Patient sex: M
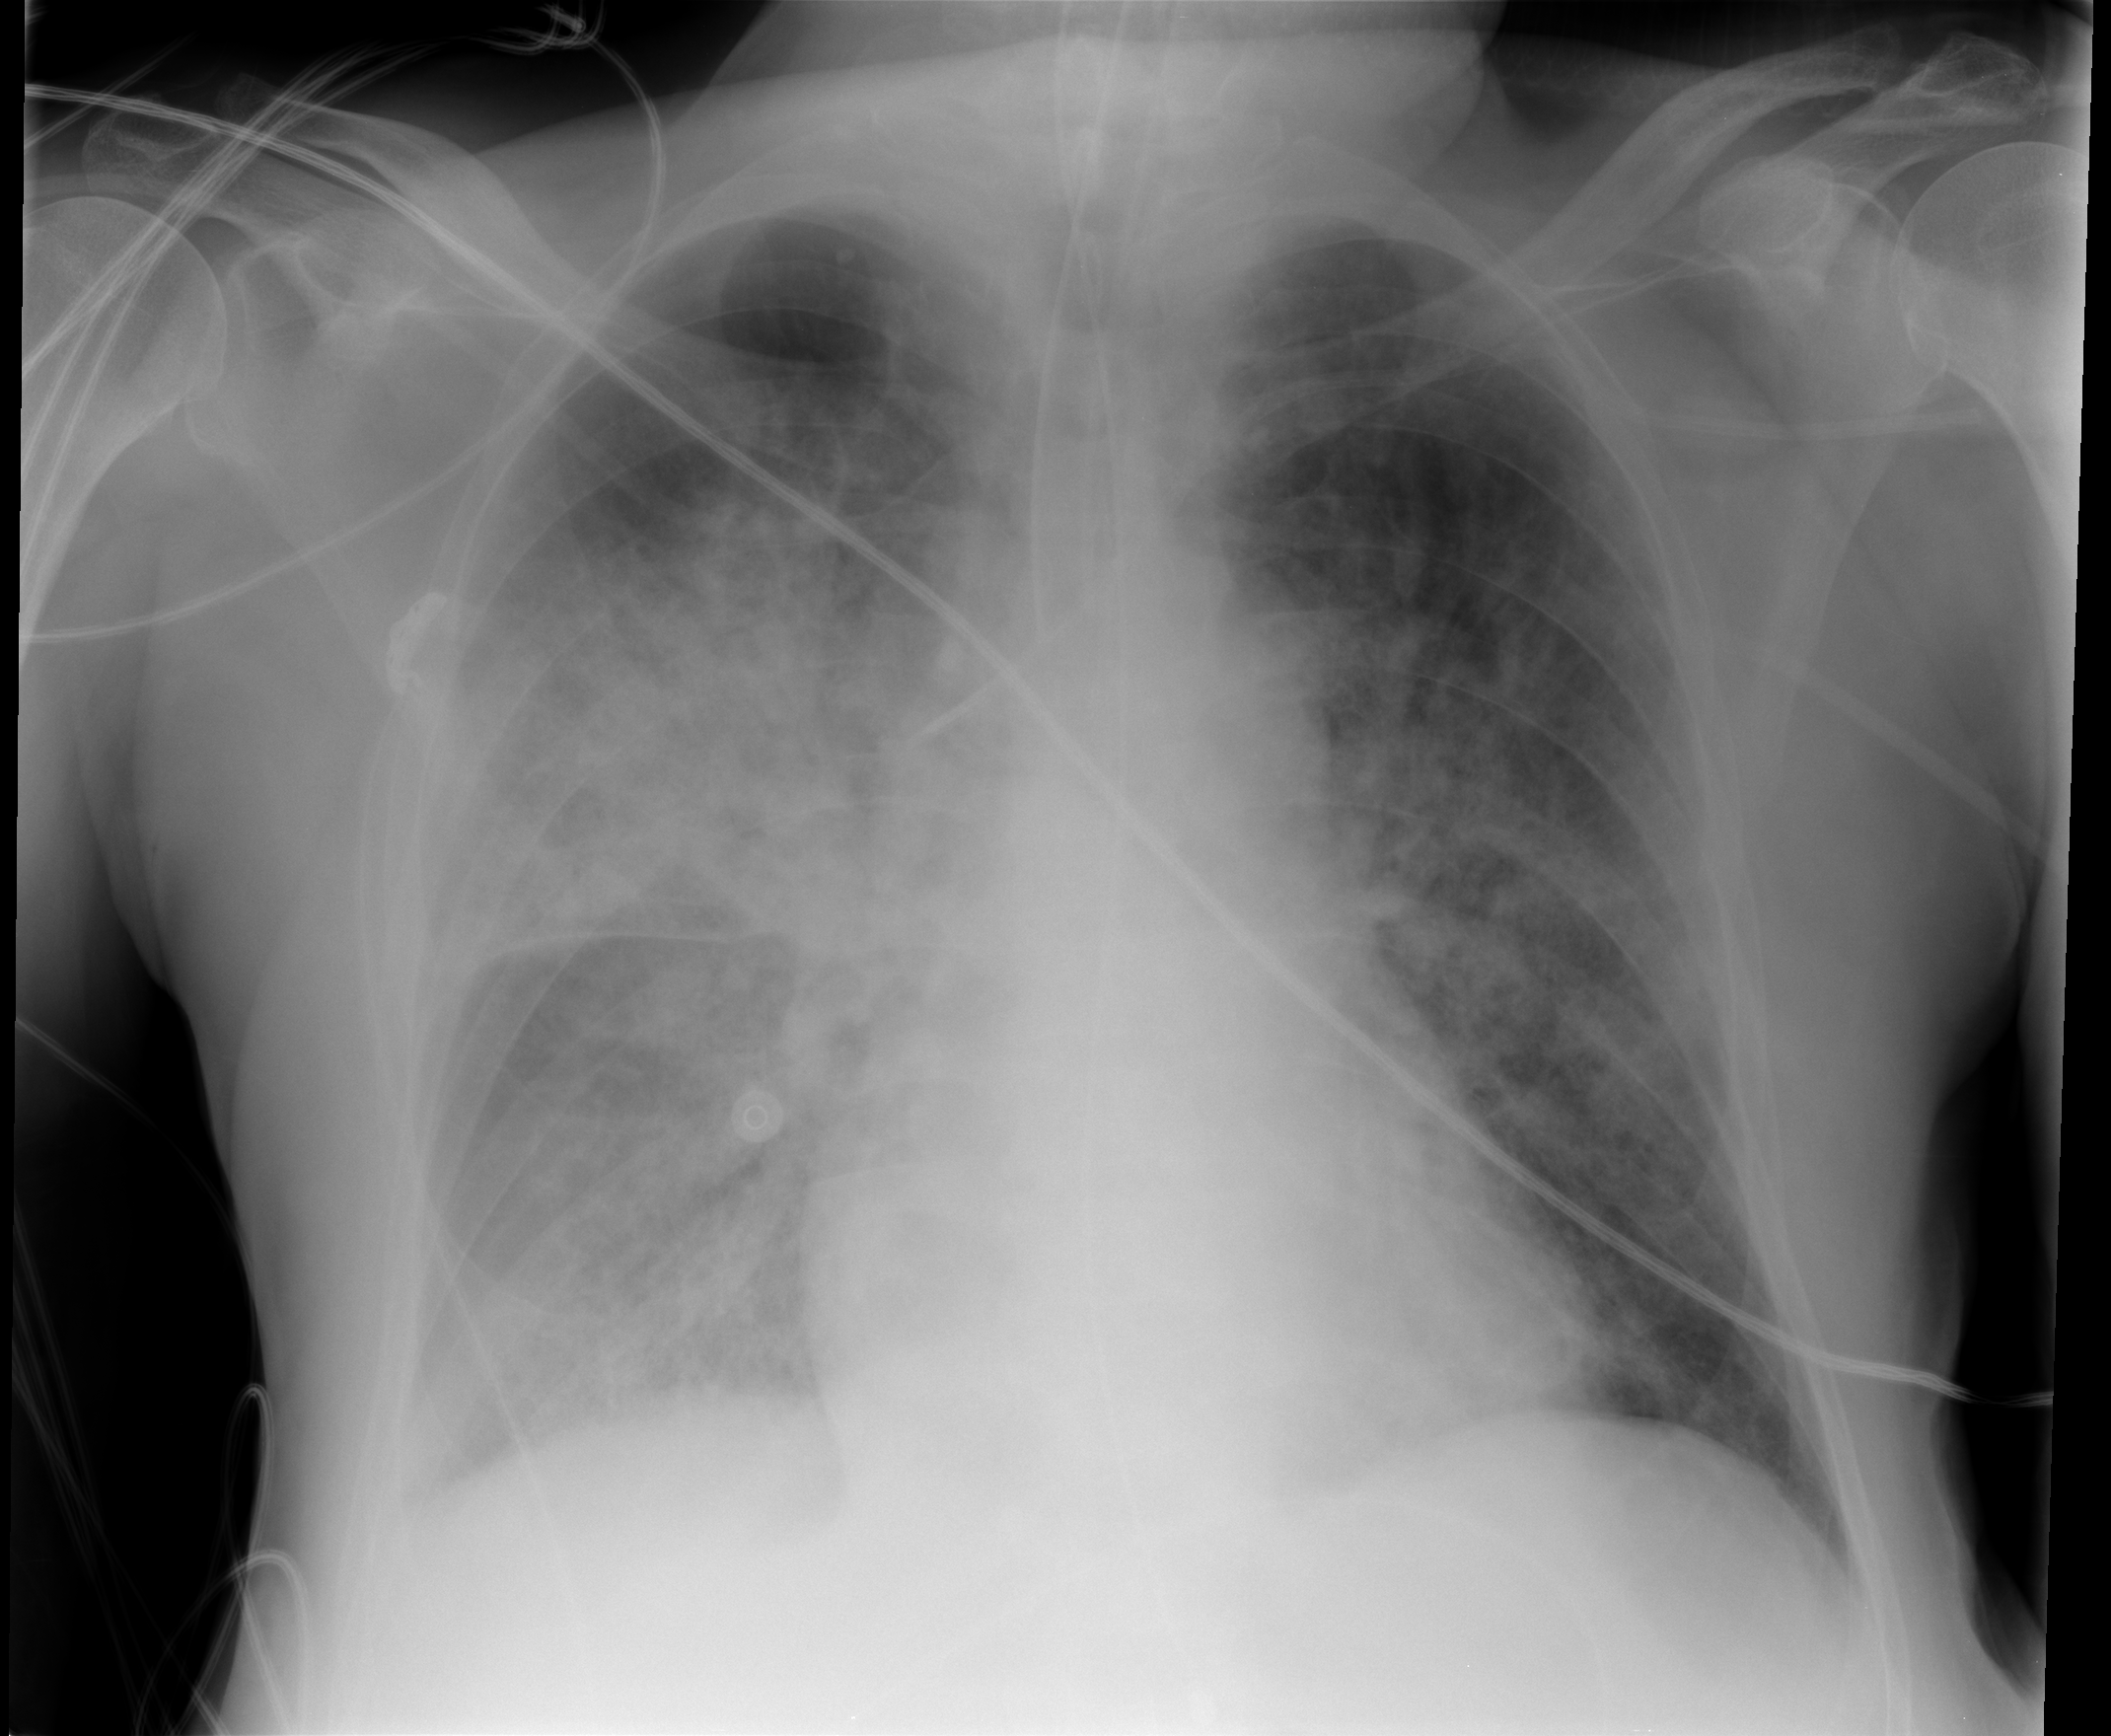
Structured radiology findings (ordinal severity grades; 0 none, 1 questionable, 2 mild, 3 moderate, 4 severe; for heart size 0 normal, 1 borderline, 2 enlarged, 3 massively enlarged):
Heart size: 1
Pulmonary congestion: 1
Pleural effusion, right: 2
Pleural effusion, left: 0
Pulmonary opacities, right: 3
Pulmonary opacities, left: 3
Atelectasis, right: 3
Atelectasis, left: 2